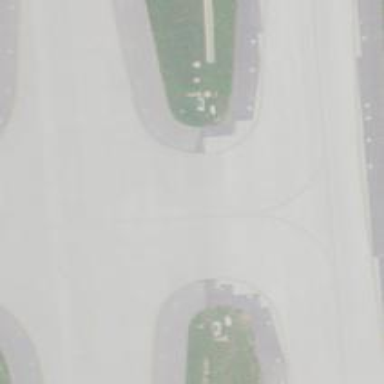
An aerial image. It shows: Image of taxiway at airport.